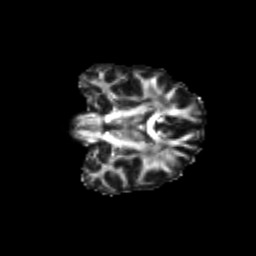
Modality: FA
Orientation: coronal
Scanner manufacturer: siemens
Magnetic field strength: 3 T
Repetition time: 9.2 s
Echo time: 0.084 s